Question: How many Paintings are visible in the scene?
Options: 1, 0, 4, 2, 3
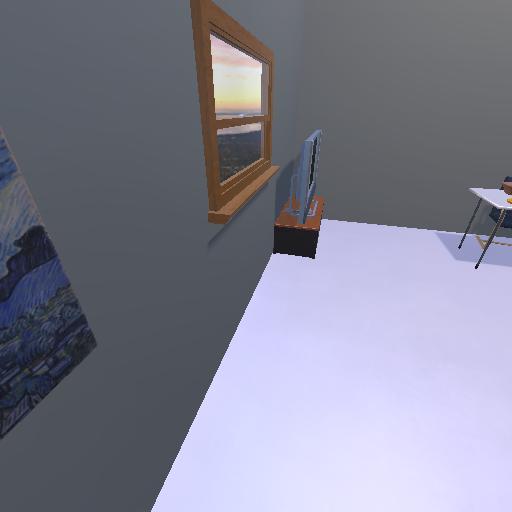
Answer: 1